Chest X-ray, AP view. Patient: 26 years old, sex M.
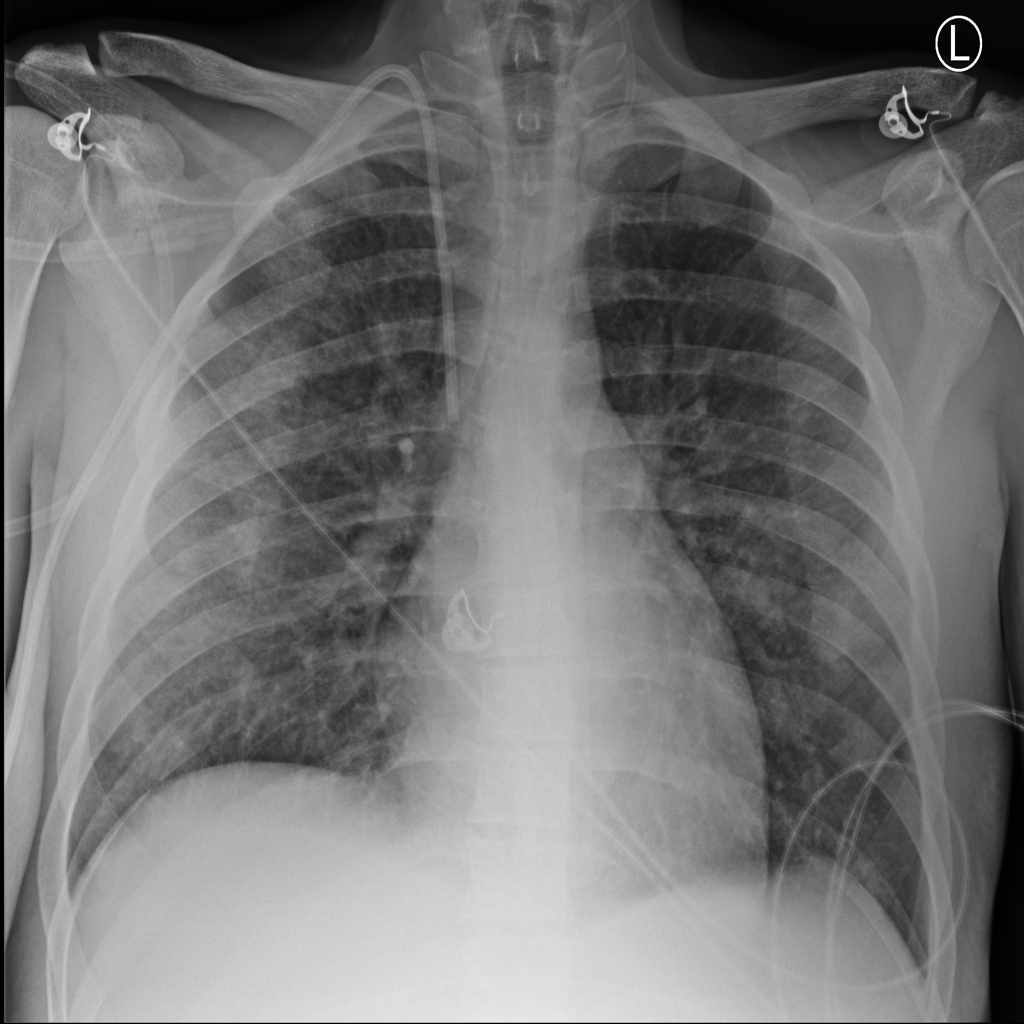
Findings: Consolidation